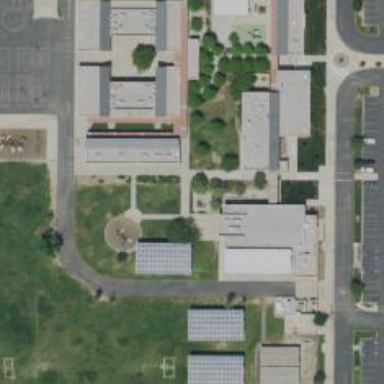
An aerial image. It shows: School.